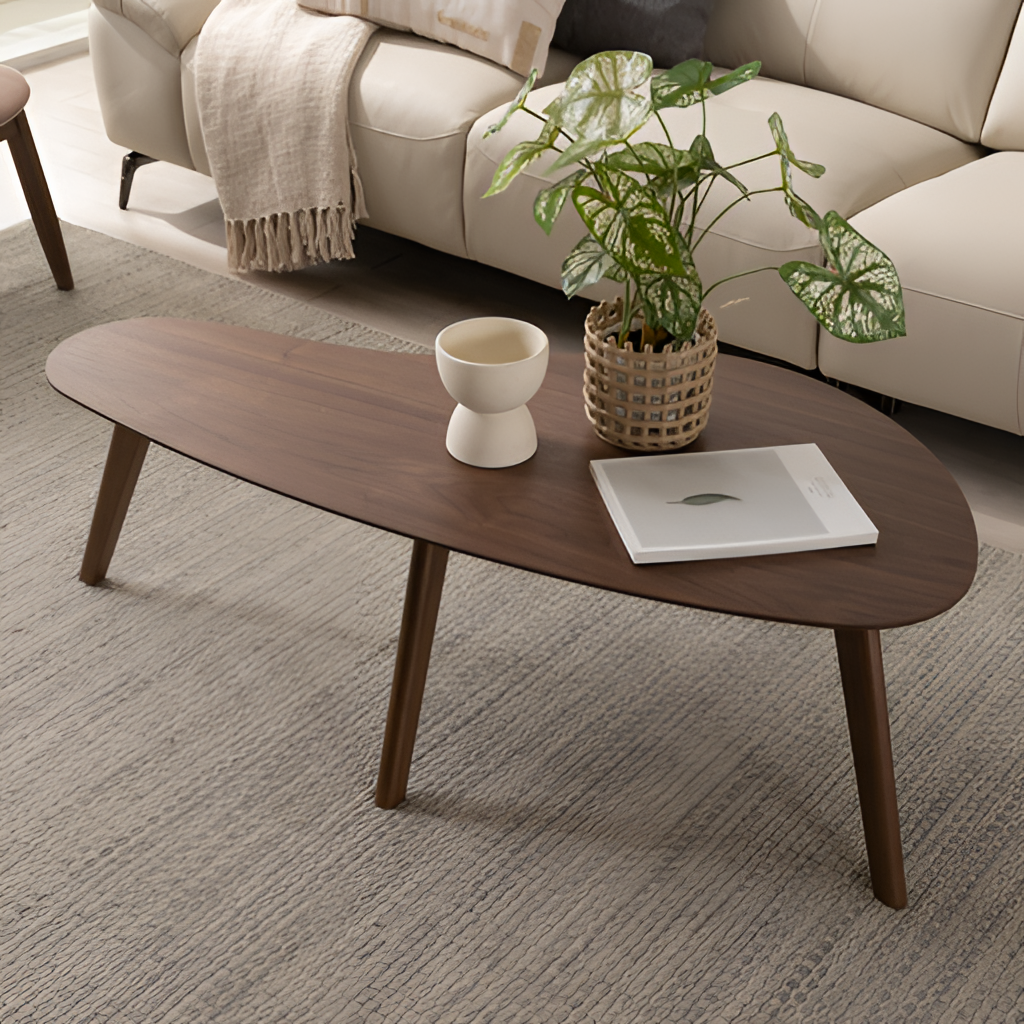
living room, brown wood coffee table, fabric wallpaper, with solid pattern, carpet flooring, with textured pattern, contemporary